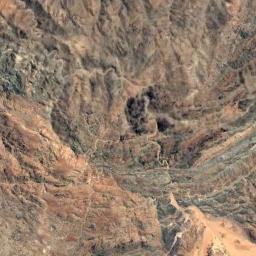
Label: mountain